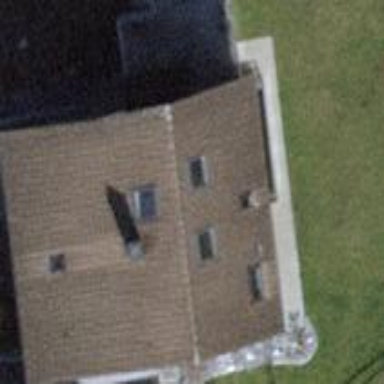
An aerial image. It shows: Detached building with gabled roof.